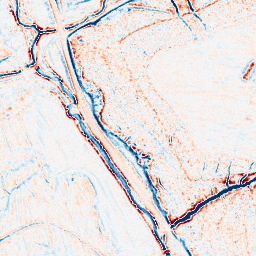
Category: edge_preserving
Decomposition family: bilateral
Decomposition parameters: d: 9
sigma_color: 150
sigma_space: 50
Upsampling method: sinc_hamming
Upsampling parameters: scale: 2
kernel_size: 16
Upsampling scale: 2